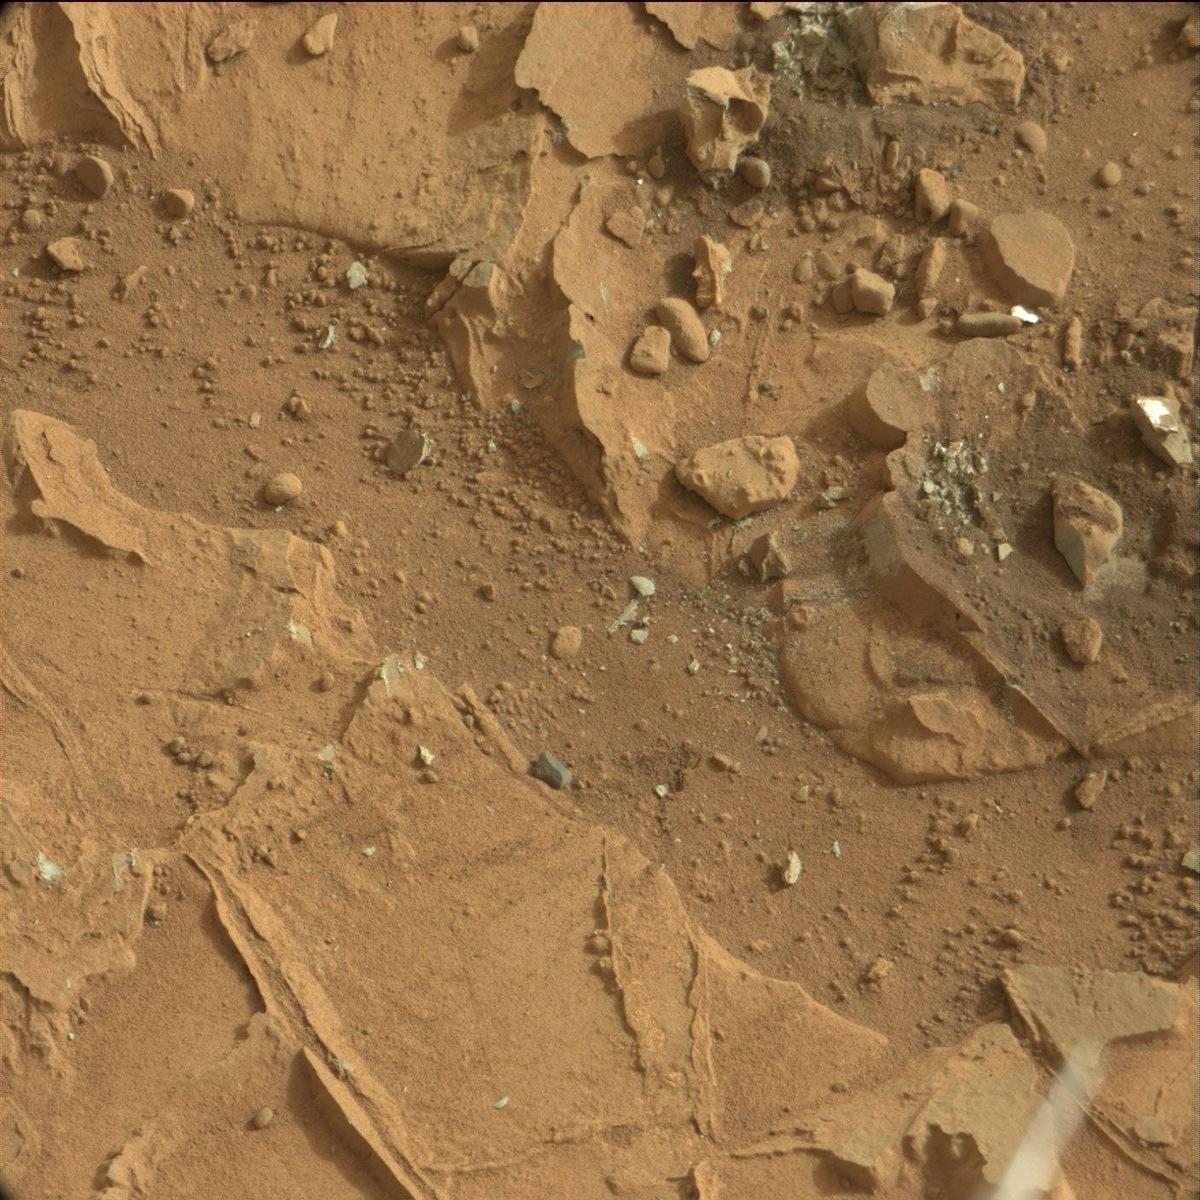
Terrain classes present: Bedrock, Rock, Rover, Sand / Soil